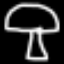
Label: mushroom